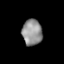
Tissue: lung
Cell type: T cells
Senescence score: 0.1568
Nuclear area (px): 509
Mean DAPI intensity: 144.833